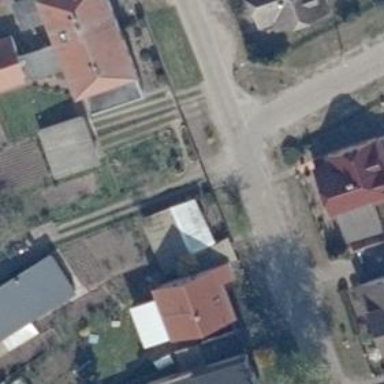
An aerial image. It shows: Residential road with concrete surface and no sidewalk.